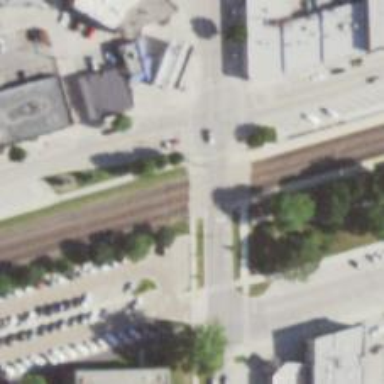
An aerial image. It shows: Railway crossing.